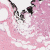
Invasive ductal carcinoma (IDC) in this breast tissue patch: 0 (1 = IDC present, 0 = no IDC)